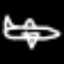
Label: airplane